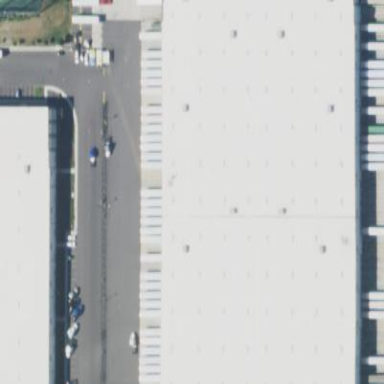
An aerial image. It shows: Warehouse serving as post depot.